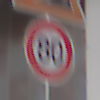
Verkehrszeichen: Geschwindigkeit80
Zusatzzeichen oben: SteinschlagRechts
Umgebung: Roofed, Urban
Tageszeit: MorningAfternoon
Wetter: PartlyCloudy
Licht: Natural
Jahreszeit: NotSpecified
Kontrast: MediumContrast